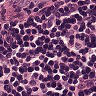
Metastatic tissue present: no